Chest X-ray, PA view. Patient: 61 years old, sex F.
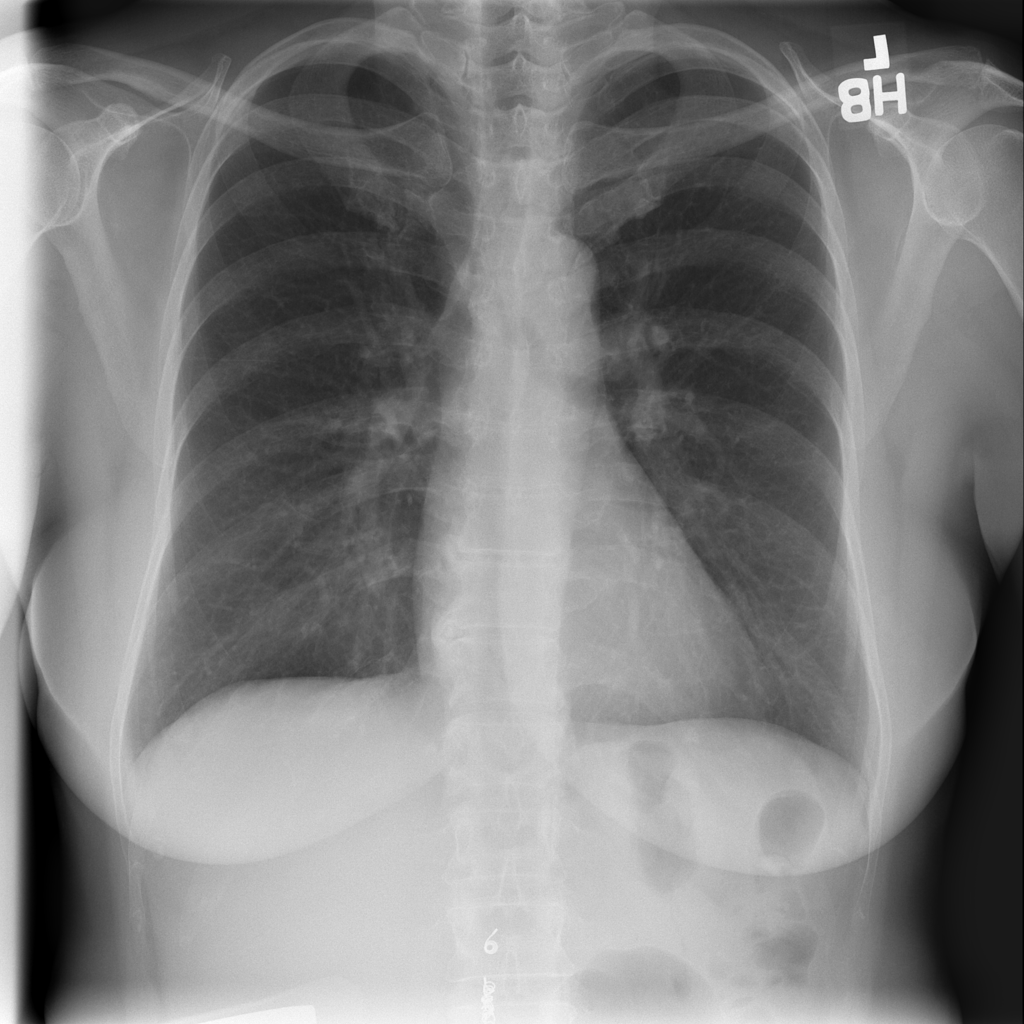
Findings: No Finding